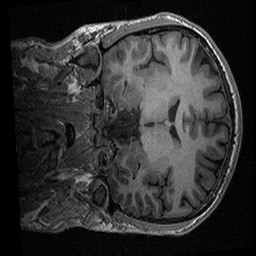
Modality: T1w
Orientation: coronal
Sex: male
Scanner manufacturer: ge
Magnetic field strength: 3 T
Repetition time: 0.0064 s
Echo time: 0.00281 s